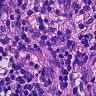
Metastatic tissue present: yes